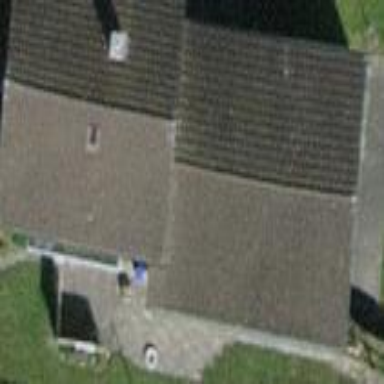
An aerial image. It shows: Building with tile roof.